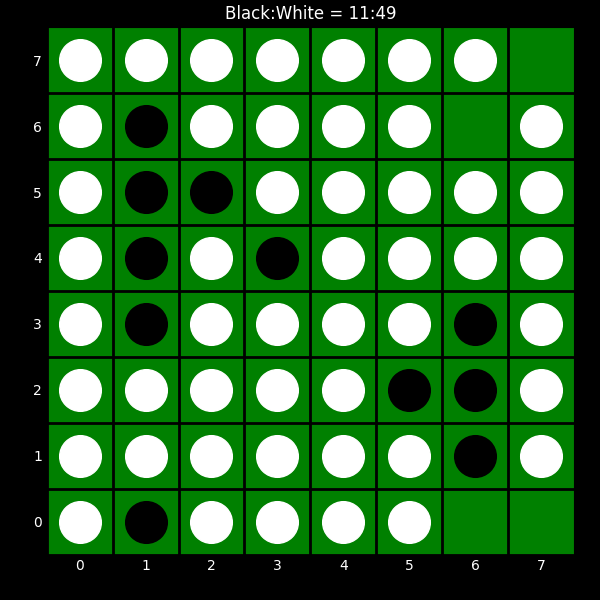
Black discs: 11
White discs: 49